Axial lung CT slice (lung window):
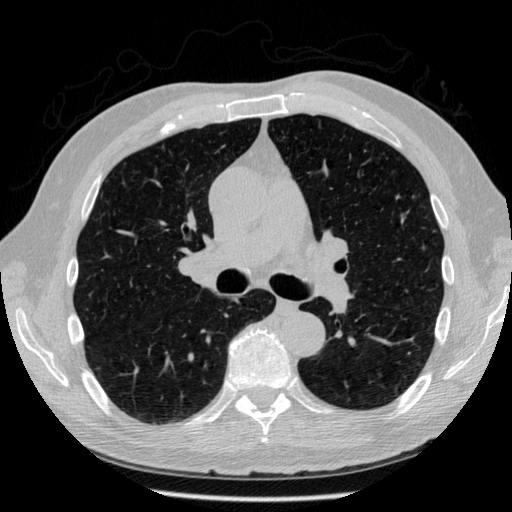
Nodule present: no